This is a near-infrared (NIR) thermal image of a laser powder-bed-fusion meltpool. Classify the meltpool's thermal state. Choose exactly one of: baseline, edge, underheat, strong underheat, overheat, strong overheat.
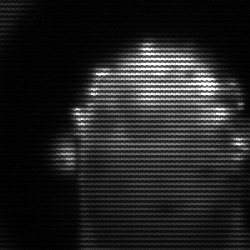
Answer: baseline